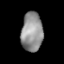
Tissue: lung
Cell type: T cells
Senescence score: 0.2421
Nuclear area (px): 827
Mean DAPI intensity: 144.653